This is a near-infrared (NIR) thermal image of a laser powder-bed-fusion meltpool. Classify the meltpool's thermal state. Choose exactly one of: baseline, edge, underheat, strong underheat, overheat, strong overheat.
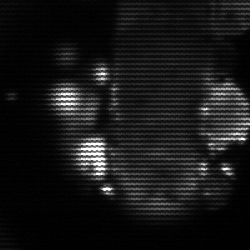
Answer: strong underheat